Question: In below script :
'''
<script type="text/javascript" charset="utf-8" src="http://static.polldaddy.com/p/<PHONE>.js"></script>
<noscript><a href="http://polldaddy.com/poll/<PHONE>/">This is very long test question to test how polldaddy handles questions that exceed that normal length............ yes a very long question indeed..............</a></noscript>
'''
I amending the width of the text so it fits into 220px. This causes the text to wrap underneath the radio button if it is of a certain length. As shown in this fiddle :
<URL>
The options should wrap to right of radio button as shown in diagram :

Is this possible ? I think I need to amend the class "pds-answer-span" ?
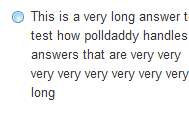
Answer: adding this style on CSS panel
'''
.pds-input-label { width: 85% !important }
.pds-input-label, .pds-answer-input { float: left; }
.pds-answer-group { height: auto; overflow: hidden; /* float clearing */ }
'''
you achieve the desired effect